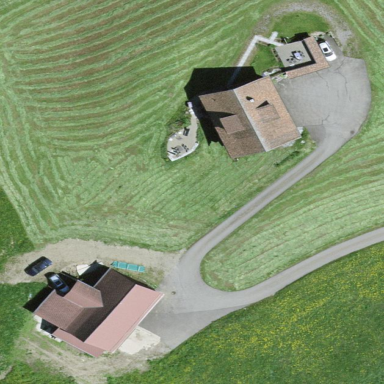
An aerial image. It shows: Farmyard area.